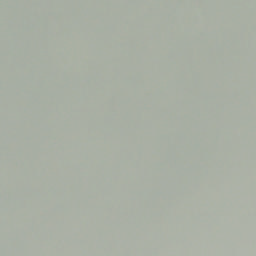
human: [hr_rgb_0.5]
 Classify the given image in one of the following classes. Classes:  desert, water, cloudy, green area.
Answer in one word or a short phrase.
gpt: cloudy